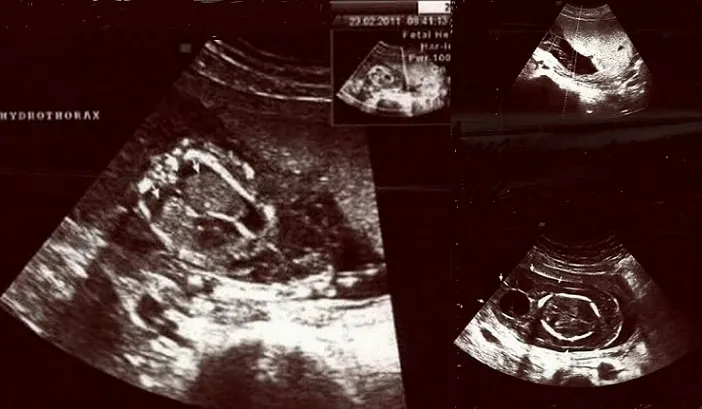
Cystic hygroma, fetal hydrothorax and abnormal umblical artery pulsed Doppler.
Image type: radiology (ultrasound)